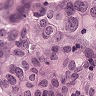
Metastatic tissue present: yes